Here is the wavelet time-frequency representation (scalogram) of a rolling-element bearing's vibration measurement. Classify the bearing condition as one of: normal, inner_race, outer_race, ball.
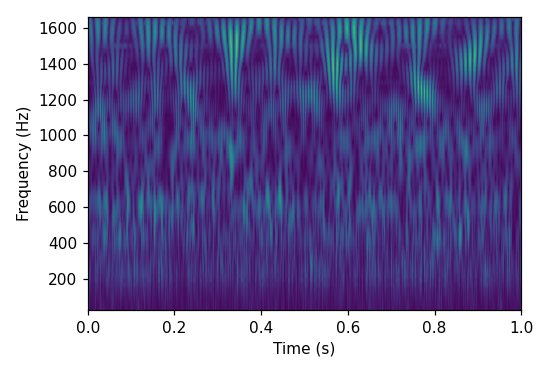
Answer: outer_race